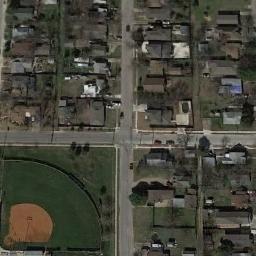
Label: baseball_diamond